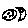
Label: moon